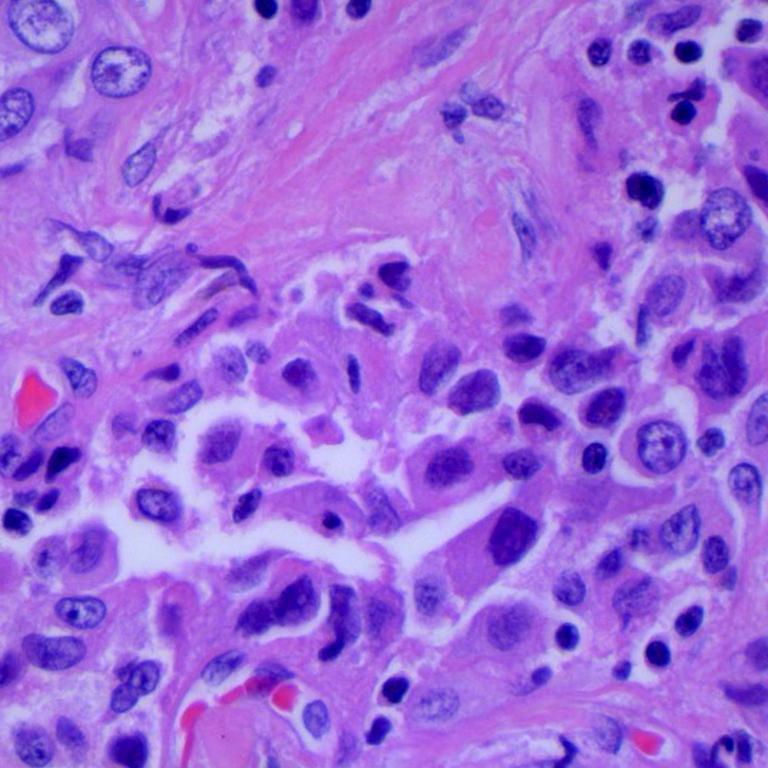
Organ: lung
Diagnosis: adenocarcinomas